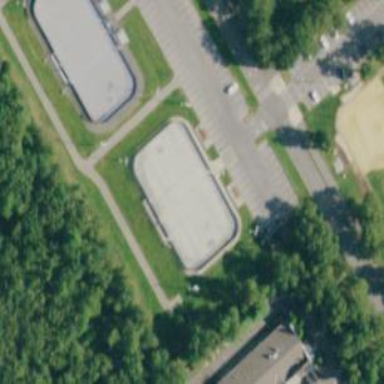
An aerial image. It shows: Recreational building.